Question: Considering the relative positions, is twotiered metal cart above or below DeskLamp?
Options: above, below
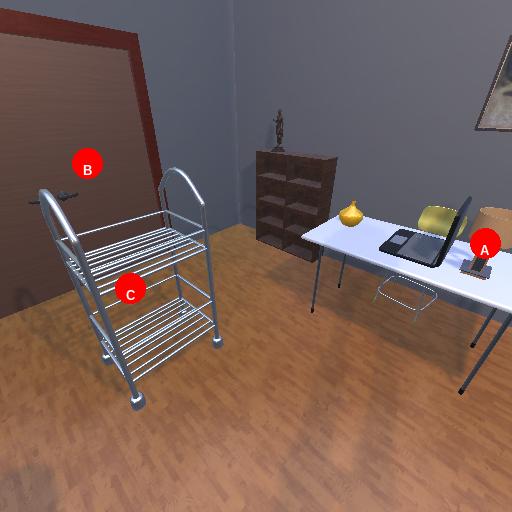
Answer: above